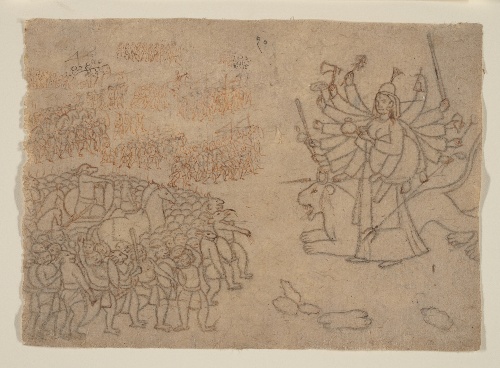
Date: ca. 1780
Object type: Painting
Classification: Paintings
Medium: Charcoal and ocher on paper
Culture: India (Himachal Pradesh, Guler)
Dimensions: Image (sight): 5 1/2 x 7 5/8 in. (14 x 19.4 cm)
Department: Asian Art
Credit line: Gift of Subhash Kapoor, in memory of his parents, Smt Shashi Kanta and Shree Parshotam Ram Kapoor, 2008
Accession year: 2008
Repository: Metropolitan Museum of Art, New York, NY
Tags: Lions|Army|Horses|Demons|Durga|Hinduism